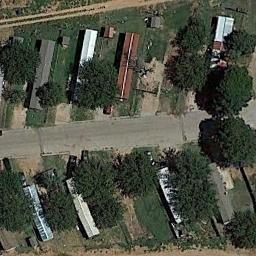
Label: mobile_home_park